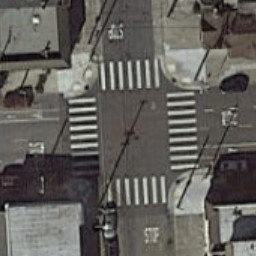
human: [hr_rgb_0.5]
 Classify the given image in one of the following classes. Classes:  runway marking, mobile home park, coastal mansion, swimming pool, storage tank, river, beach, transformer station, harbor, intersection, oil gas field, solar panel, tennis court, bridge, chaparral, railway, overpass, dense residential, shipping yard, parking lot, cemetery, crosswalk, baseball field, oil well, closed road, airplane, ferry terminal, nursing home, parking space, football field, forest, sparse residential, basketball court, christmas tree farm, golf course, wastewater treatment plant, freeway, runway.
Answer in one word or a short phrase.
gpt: crosswalk